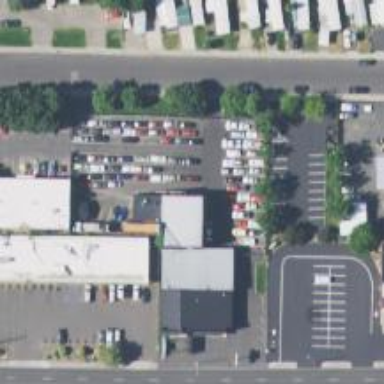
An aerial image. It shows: Retail area.